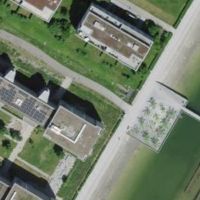
EUNIS habitat code: 53
Species observed at this site:
Acer campestre